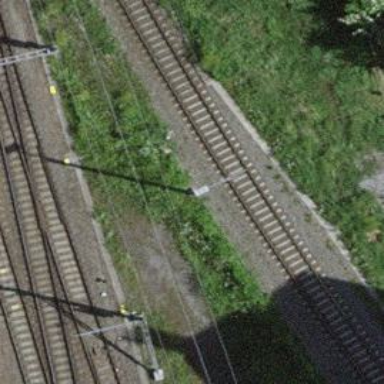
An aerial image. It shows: Railway signal.